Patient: sex M, age 69
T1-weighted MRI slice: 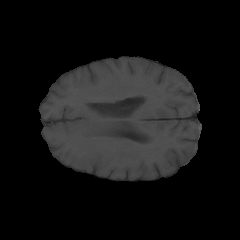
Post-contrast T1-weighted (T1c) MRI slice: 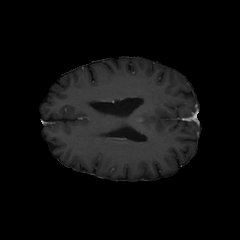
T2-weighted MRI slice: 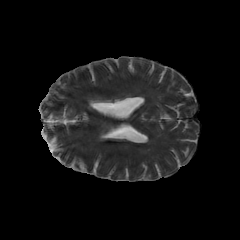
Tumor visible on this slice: no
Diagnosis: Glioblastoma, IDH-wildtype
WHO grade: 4